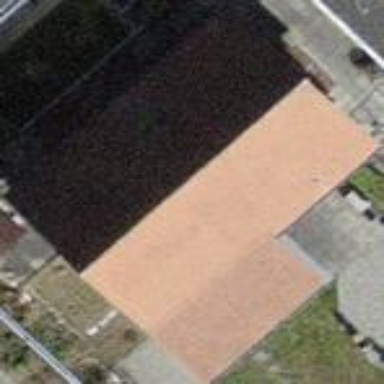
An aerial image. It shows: Building with tile roof.